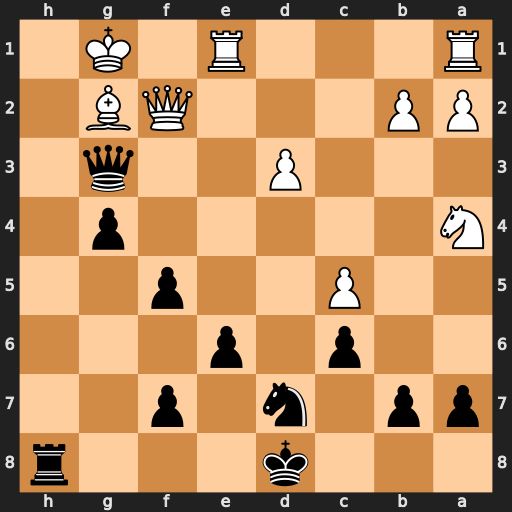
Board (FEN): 3k3r/pp1n1p2/2p1p3/2P2p2/N5p1/3P2q1/PP3QB1/R3R1K1
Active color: b
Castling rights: -
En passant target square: -
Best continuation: Rh1+ Kxh1 Qxf2